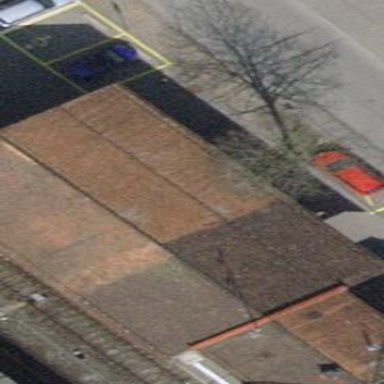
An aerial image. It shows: Shed building.